Question: I have two links (one text and one image) that I'm trying to and have the of each vertically-align. But right now, it looks like this:

(vertically aligned with each others' tops)
Relevant HTML:
'''
<div class="col-md-7">
<div class="thumbnail">
<div class="caption clearfix">
<h2>Heading</h2>
<p class="thin">Donut jelly beans muffin cupcake. Oat cake caramels gingerbread cotton candy.</p>
<p class="thin">Chupa chips biscuit jelly chocolate bar danish caramels sugar plum cupcake.</p>
<a href="#" class="pull-right"><img src="http://placehold.it/100x70"></a>
<a href="#" class="pull-right">See example</a>
</div>
</div>
</div>
'''
Does anyone know how I would ?
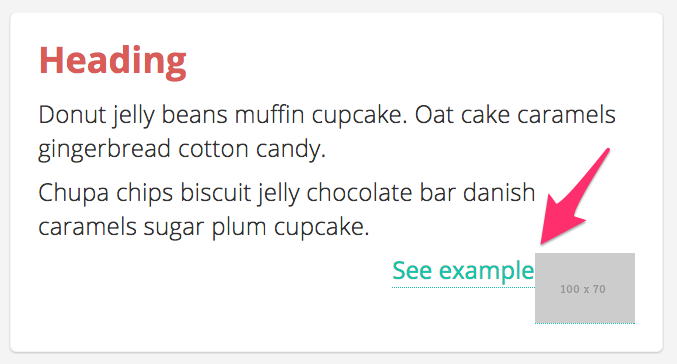
Answer: One way is to put both A elements in a div container, then float that div to the right. From there, set the A elements to inline-block and vertical align: bottom. Here is a working example: <URL>
'''
<div class="col-md-7">
<div class="thumbnail">
<div class="caption clearfix">
<h2>Heading</h2>
<p class="thin">Donut jelly beans muffin cupcake. Oat cake caramels gingerbread cotton candy.</p>
<p class="thin">Chupa chips biscuit jelly chocolate bar danish caramels sugar plum cupcake.</p>
<div class="pull-right">
<a href="#">See example</a><a href="#"><img src="http://placehold.it/100x70"></a></div>
</div>
</div>
</div>
'''
And your CSS:
'''
.pull-right
{
float: right;
}
.pull-right a
{
display: inline-block;
vertical-align: bottom;
}
'''